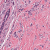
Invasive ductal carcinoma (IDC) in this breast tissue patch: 1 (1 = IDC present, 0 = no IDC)